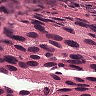
Metastatic tissue present: yes